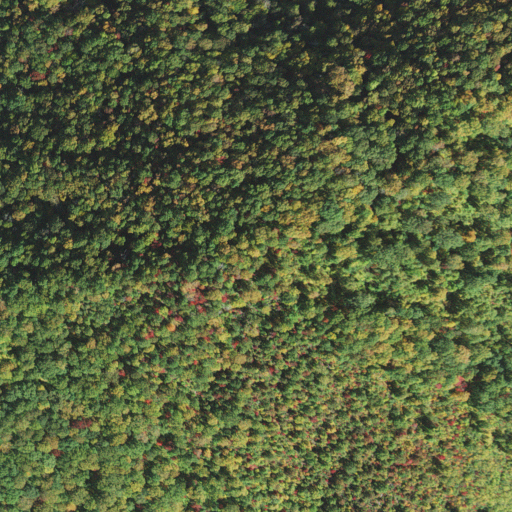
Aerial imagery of mountain in North Carolina named Fox Knob containing deciduous forest and mixed forest